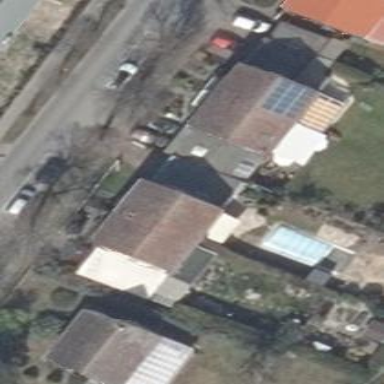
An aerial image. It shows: Semidetached house.